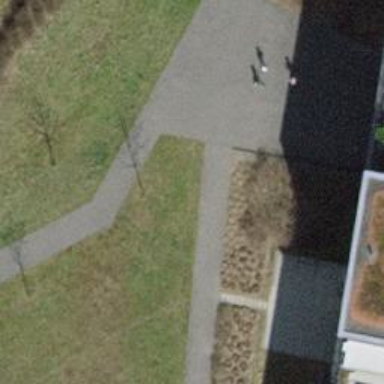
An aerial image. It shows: Footway surfaced with paving stones.